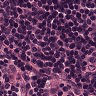
Metastatic tissue present: no